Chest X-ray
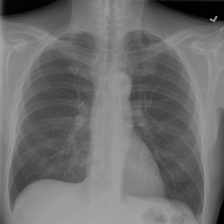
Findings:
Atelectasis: negative
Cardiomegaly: negative
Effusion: positive
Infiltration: negative
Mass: negative
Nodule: negative
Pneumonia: negative
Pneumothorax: negative
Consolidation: negative
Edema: negative
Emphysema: negative
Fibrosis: negative
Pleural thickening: negative
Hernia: negative